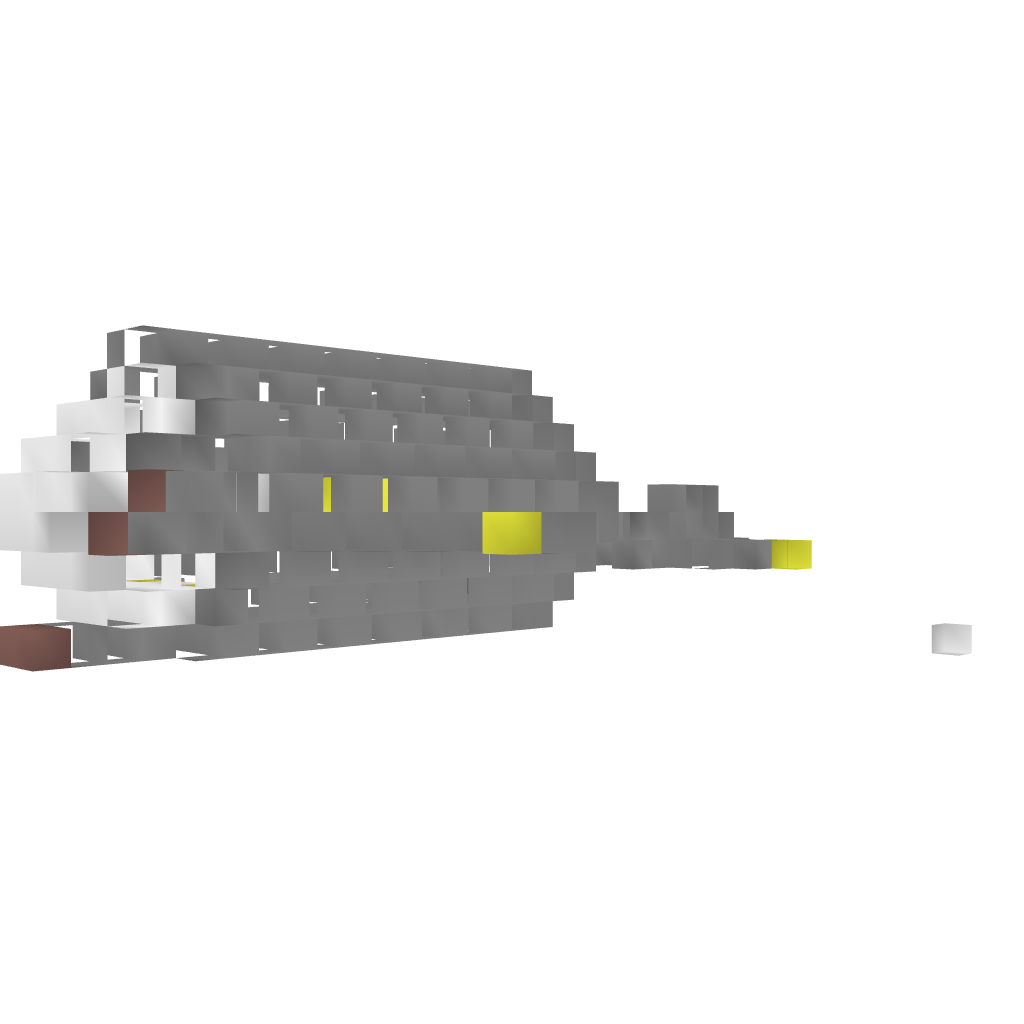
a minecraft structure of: Small Atlantis Sub bad low quality